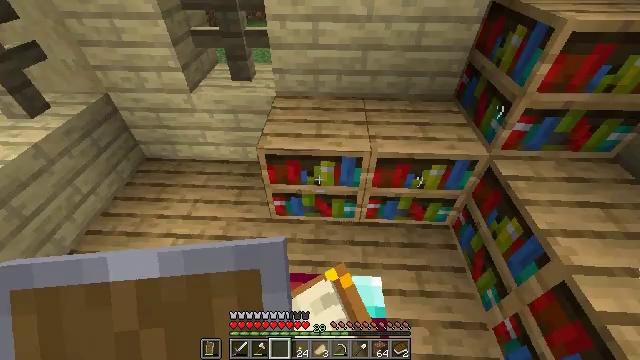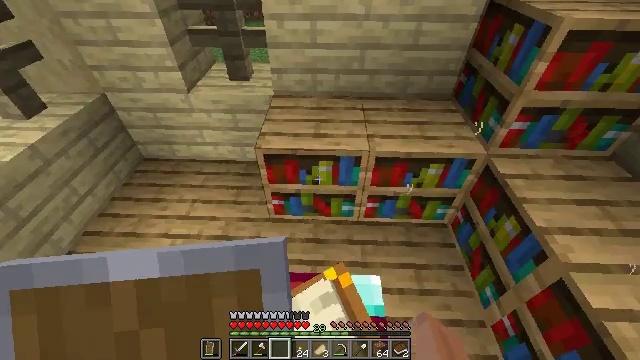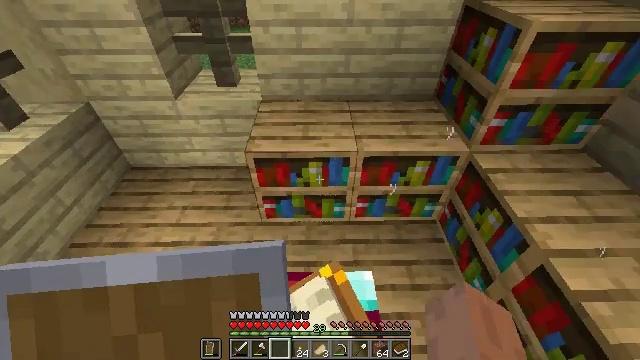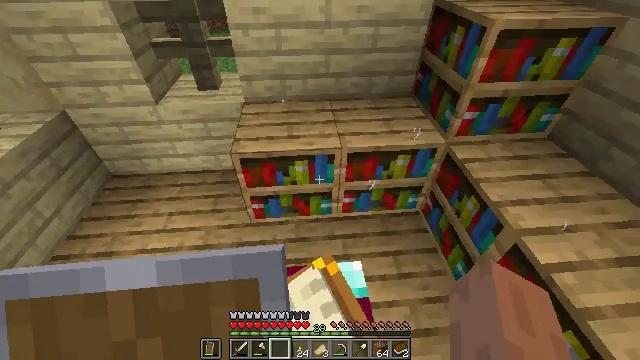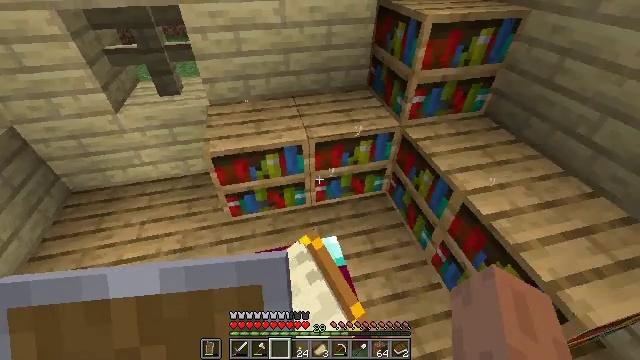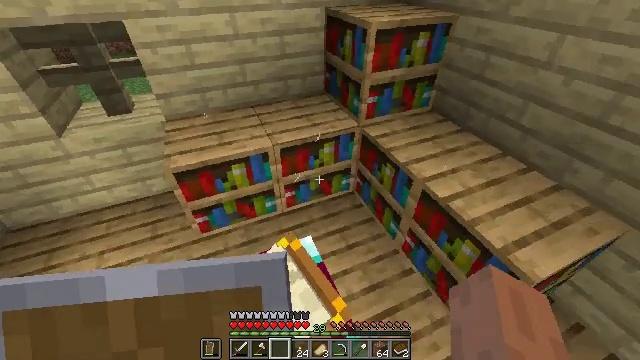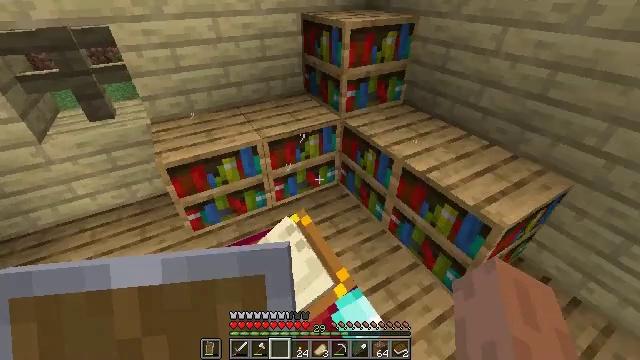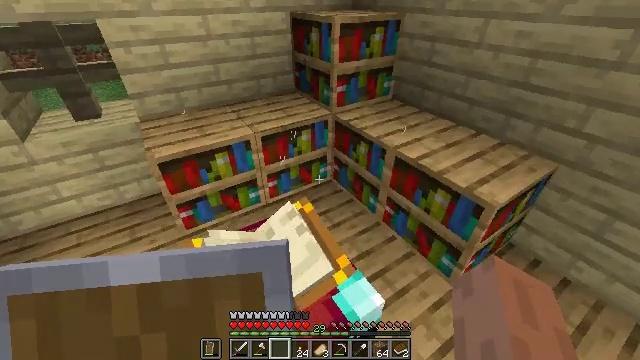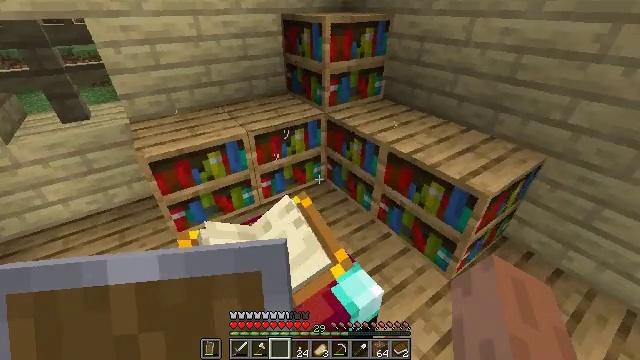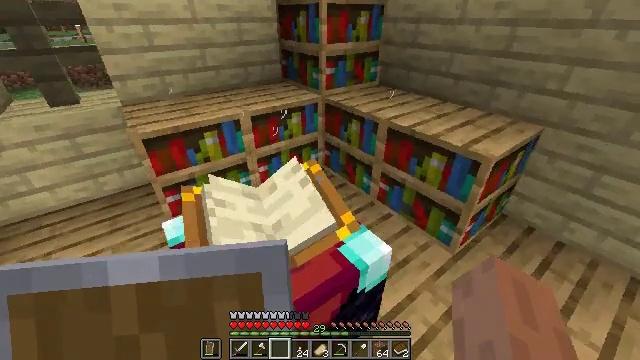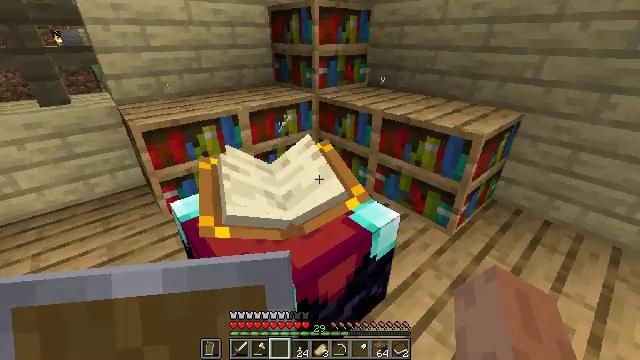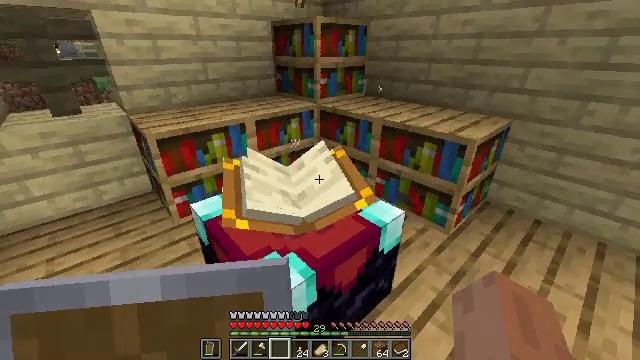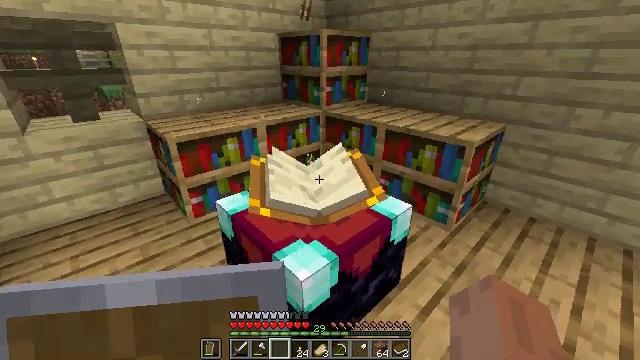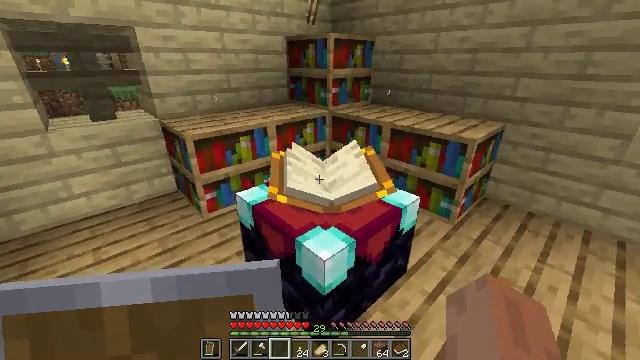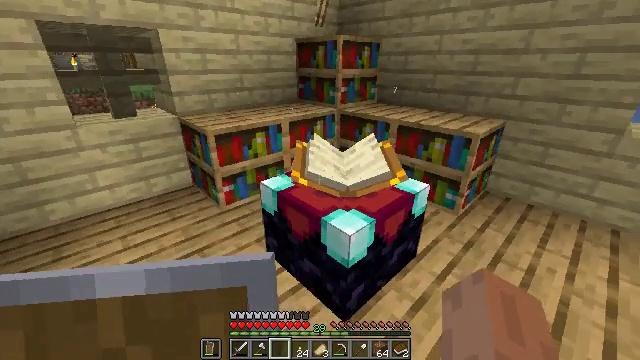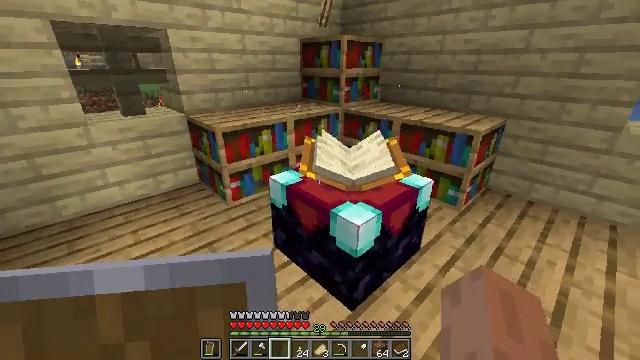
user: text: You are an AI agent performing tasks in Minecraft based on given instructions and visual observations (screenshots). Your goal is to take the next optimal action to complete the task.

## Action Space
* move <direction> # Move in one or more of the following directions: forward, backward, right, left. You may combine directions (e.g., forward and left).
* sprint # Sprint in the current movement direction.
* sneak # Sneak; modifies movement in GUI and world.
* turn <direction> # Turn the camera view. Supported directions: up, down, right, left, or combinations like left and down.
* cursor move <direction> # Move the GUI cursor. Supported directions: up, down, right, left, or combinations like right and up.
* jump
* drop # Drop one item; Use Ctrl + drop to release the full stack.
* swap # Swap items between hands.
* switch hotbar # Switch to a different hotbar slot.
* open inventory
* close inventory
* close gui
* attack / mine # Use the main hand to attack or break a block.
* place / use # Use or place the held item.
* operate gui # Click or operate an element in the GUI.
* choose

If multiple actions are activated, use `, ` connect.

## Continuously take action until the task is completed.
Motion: motion action
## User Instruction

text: Make a fishing rod using the crafting grid.
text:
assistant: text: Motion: no_op
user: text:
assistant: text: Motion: move back, turn right and up
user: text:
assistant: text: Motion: move back, turn right
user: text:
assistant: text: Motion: move back, turn right
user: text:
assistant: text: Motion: move back and move left, turn right and up
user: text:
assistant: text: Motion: move back and move left, turn right and up
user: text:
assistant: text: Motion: move back and move left, turn right and up
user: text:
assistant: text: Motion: move back and move left, turn right and up
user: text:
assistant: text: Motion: move back and move left, turn right and up
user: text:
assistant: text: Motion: move back and move left, turn right and up
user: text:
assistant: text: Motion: move back and move left, turn right and up
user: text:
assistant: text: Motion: move back and move left, turn up
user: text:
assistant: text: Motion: move back and move left
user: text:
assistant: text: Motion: move back and move left
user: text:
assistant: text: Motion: move back
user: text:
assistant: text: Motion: move back
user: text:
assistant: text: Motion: move back
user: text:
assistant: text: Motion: move back
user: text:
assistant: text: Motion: move back
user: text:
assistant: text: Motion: move back
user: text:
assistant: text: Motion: move back, turn right
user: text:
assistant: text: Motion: move back, turn right
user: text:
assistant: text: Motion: turn right
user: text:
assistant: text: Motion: no_op
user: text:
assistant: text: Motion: move forward
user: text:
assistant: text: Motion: move forward, turn left
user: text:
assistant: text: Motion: move forward
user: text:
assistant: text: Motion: move forward
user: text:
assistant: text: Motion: move forward
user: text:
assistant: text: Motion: move forward